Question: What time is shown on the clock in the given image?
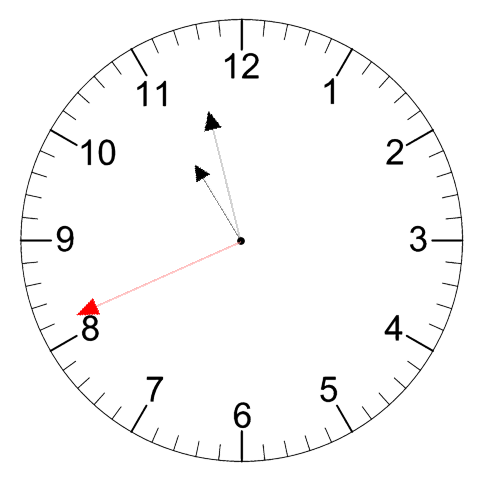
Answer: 10:57:41